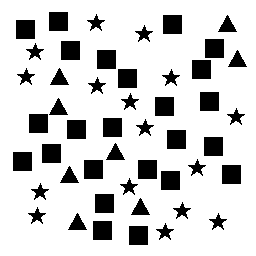
Squares: 24
Triangles: 8
Stars: 16
Total shapes: 48